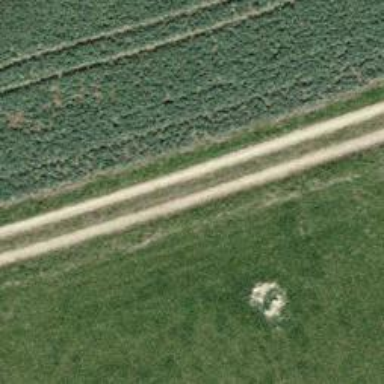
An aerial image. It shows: Track with grade 3 surface.